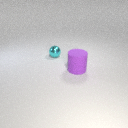
large purple rubber cylinder to the right of small cyan metal sphere